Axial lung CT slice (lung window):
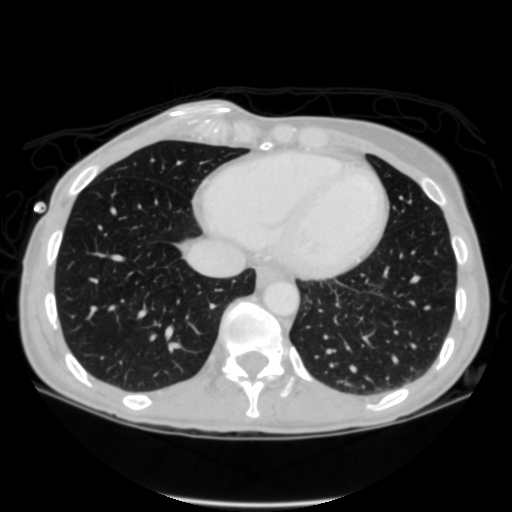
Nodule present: no